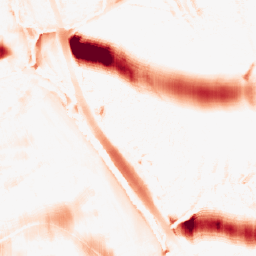
Category: morphological
Decomposition family: morphological_ellipse
Decomposition parameters: operation: opening
width: 50
height: 20
Upsampling method: area
Upsampling parameters: scale: 2
Upsampling scale: 2